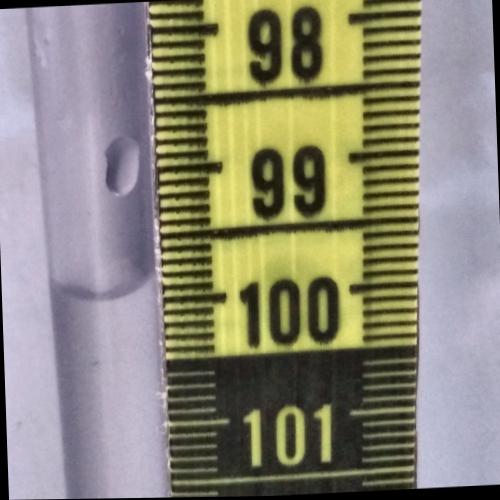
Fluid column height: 99.9 cm